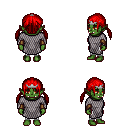
a pixel art fantasy rpg character, female body template, orc, green skin, chain mail, white pants, red twin-tailed hairstyle, silver tiara, cloth bracers, four views (front, back, left, right), 2x2 character sprite sheet, small pixel art, hard edges, no anti-aliasing